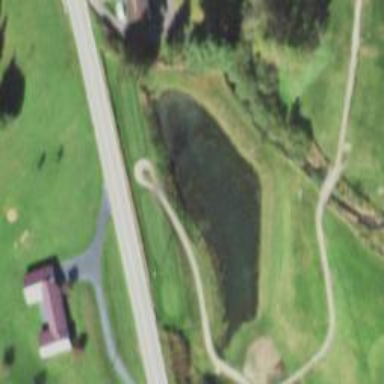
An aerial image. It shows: Path used for both walking and golf.